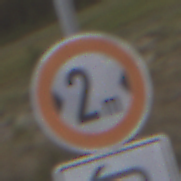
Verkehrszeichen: TatsaechlicheBreite2
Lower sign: RichtungsangabeDurchPfeile2
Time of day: Midday
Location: Outdoor (Nature)
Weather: Overcast
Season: NotSpecified
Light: Natural